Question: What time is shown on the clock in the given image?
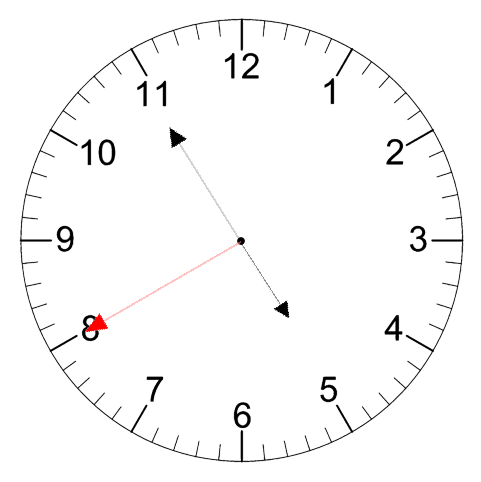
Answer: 04:54:40